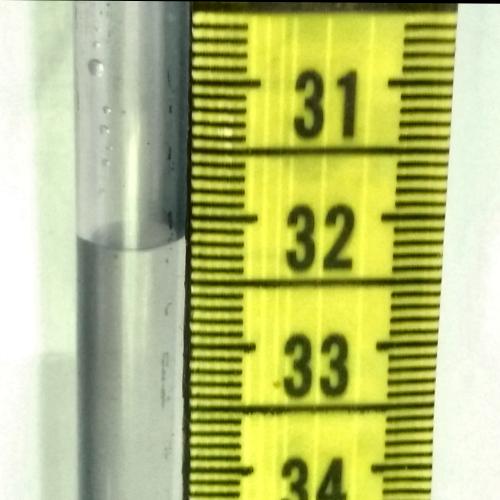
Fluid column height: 32.2 cm